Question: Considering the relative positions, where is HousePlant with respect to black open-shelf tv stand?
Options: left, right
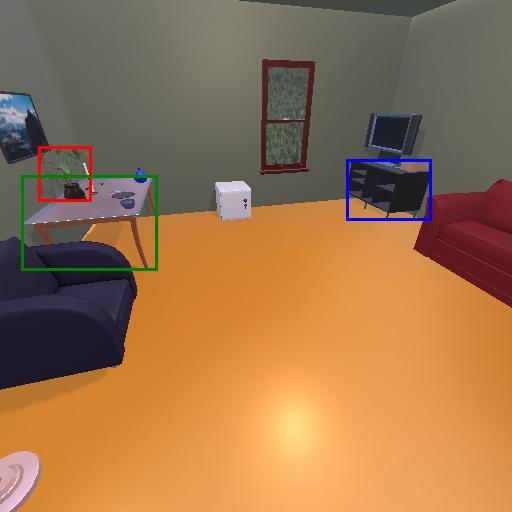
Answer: left